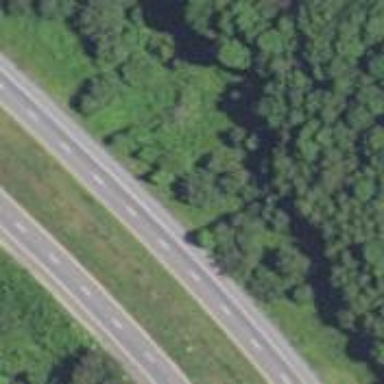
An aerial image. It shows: Asphalt road classified as trunk highway.